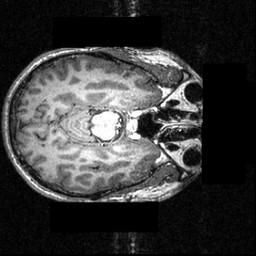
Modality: T1w
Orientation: axial
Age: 21
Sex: male
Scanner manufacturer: siemens
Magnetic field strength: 3.951 T
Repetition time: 1.5 s
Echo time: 0.00335 s